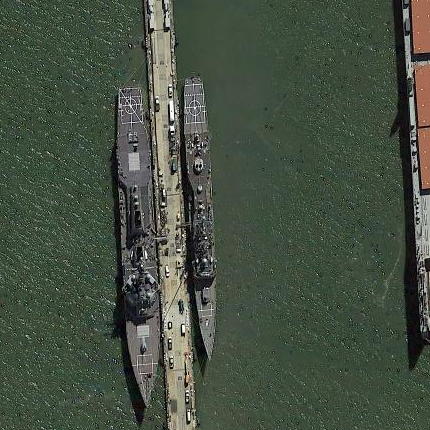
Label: cruiser